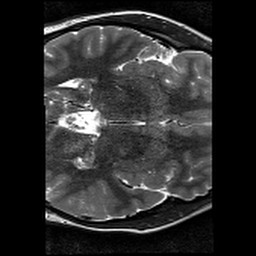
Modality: T2w
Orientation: axial